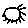
Label: sun